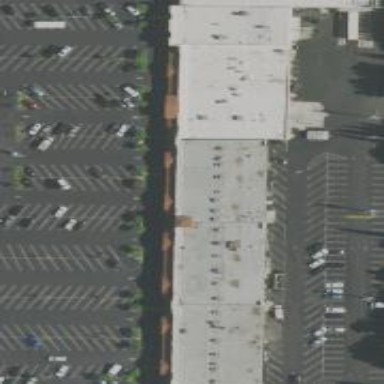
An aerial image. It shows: Retail area.